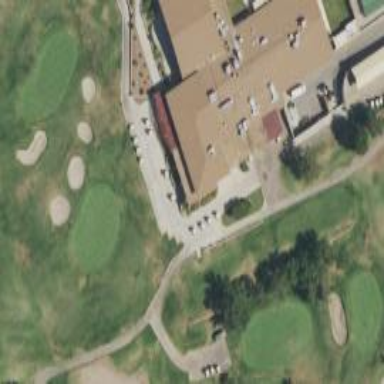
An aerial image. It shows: Path for both road and golf.